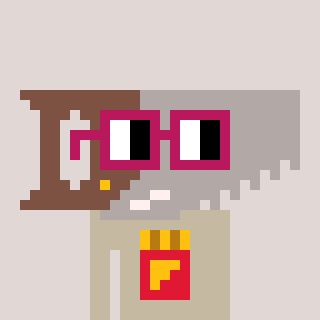
a pixel art character with square dark red glasses, a saw-shaped head and a bege-colored body on a warm background